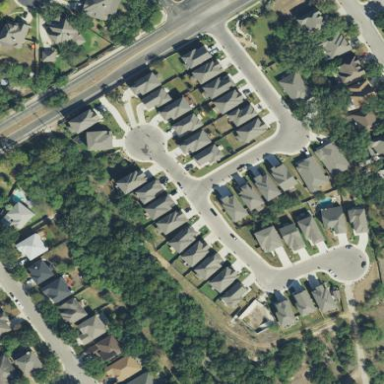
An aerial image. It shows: Residential area.